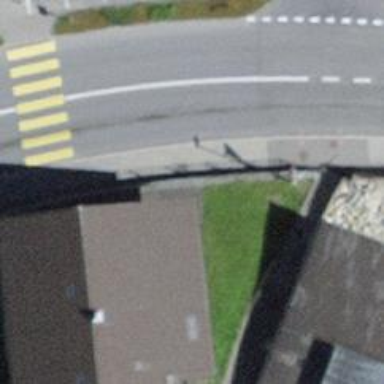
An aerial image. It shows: Brown bench.